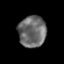
Tissue: prostate
Cell type: T cells
Senescence score: 0.3125
Nuclear area (px): 851
Mean DAPI intensity: 106.819